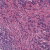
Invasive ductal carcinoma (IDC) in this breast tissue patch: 1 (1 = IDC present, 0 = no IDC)